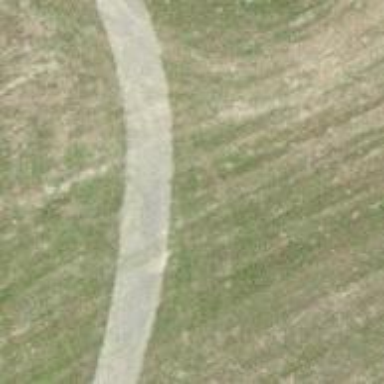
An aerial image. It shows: Well-maintained track road of grade 1.